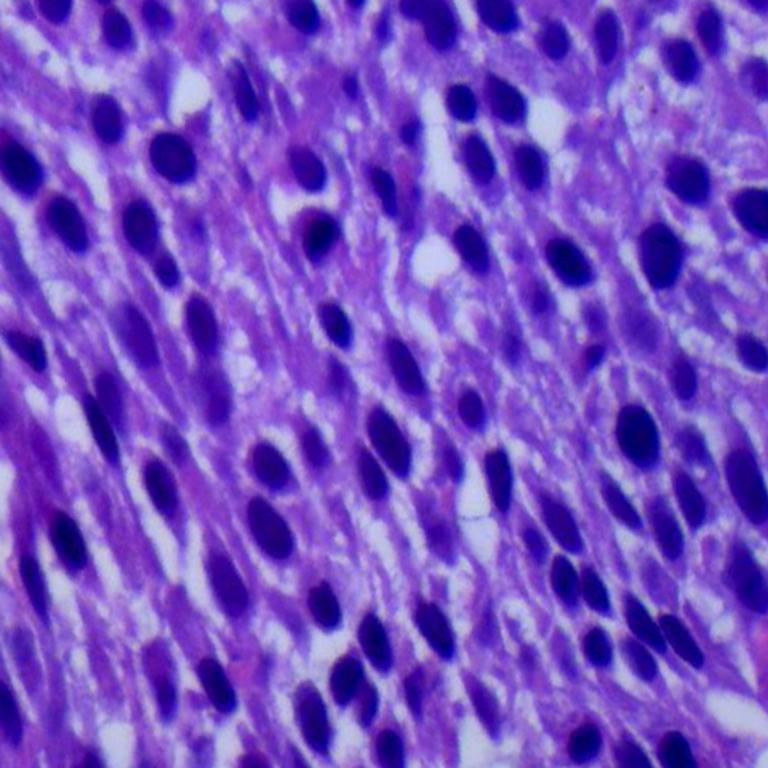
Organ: lung
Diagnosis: squamous carcinomas